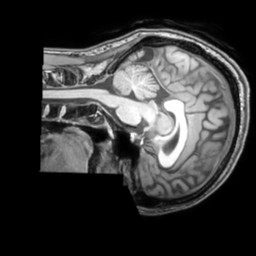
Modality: T1w
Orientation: sagittal
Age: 35
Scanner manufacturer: philips
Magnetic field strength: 3 T
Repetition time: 0.007 s
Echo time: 0.003501 s